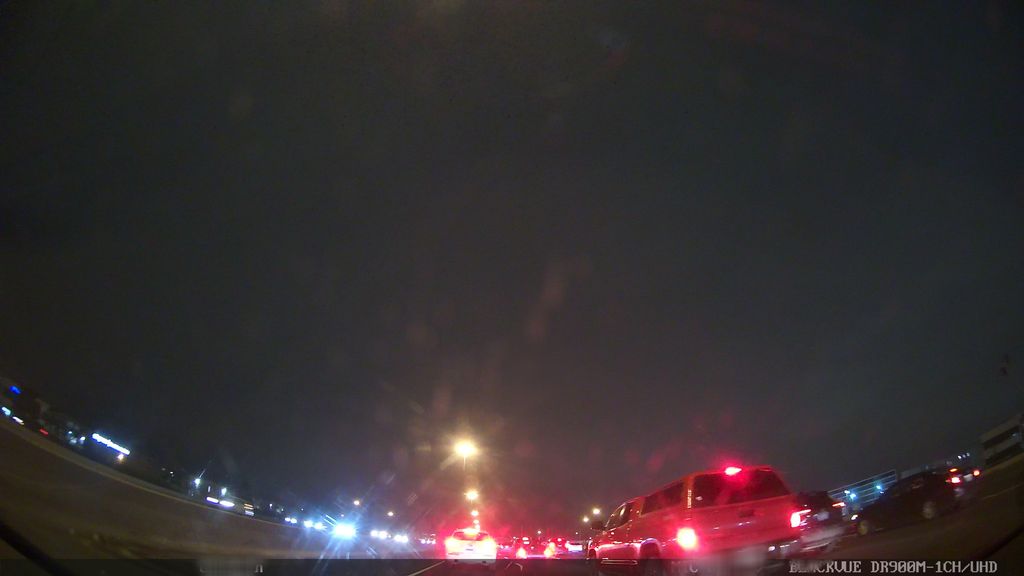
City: toronto